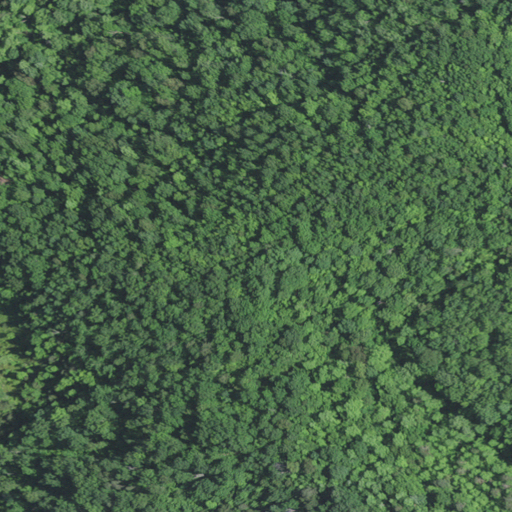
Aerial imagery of mountain in Kentucky named Mayo Hill containing deciduous forest and mixed forest